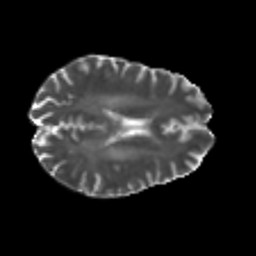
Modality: T2w
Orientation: axial
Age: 50
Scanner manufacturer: philips
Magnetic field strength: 3 T
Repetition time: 8.6 s
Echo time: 0.127 s